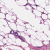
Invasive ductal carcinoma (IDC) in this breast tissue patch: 1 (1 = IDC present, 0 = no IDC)